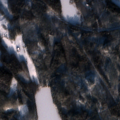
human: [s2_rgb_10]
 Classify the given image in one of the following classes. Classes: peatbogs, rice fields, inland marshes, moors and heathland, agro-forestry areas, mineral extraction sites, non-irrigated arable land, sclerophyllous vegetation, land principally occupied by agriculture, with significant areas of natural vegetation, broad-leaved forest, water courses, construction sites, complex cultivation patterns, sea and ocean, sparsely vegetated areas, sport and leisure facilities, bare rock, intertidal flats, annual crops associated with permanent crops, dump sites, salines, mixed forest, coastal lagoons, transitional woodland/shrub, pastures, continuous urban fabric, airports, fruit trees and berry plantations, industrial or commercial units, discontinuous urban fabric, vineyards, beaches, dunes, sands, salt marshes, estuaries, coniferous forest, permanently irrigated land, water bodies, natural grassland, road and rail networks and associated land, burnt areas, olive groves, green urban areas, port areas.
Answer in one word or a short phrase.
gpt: land principally occupied by agriculture, with significant areas of natural vegetation, coniferous forest, mixed forest, water bodies